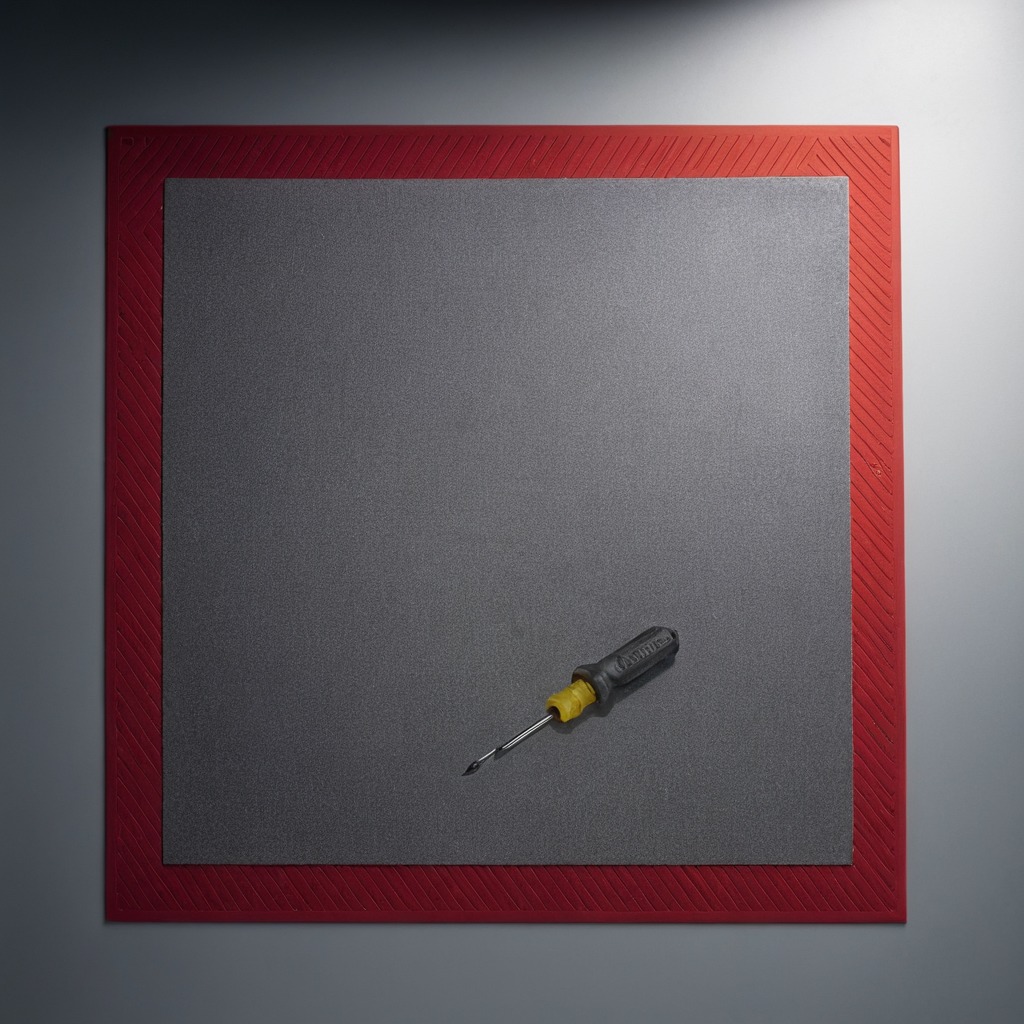
A screwdriver lying on a clean granite tabletop